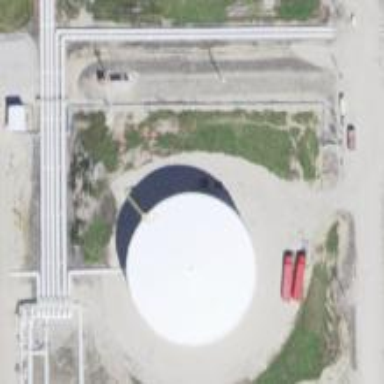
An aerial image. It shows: Storage tank that is man-made.